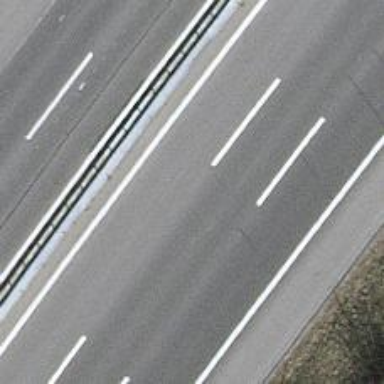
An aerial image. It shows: Motorway.